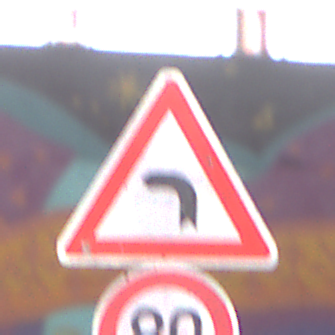
Verkehrszeichen: KurveLinks
Zusatzzeichen unten: Geschwindigkeit80
Umgebung: Roofed, Special
Tageszeit: Midday
Wetter: Overcast
Licht: Natural
Jahreszeit: NotSpecified
Kontrast: MediumContrast